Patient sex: M
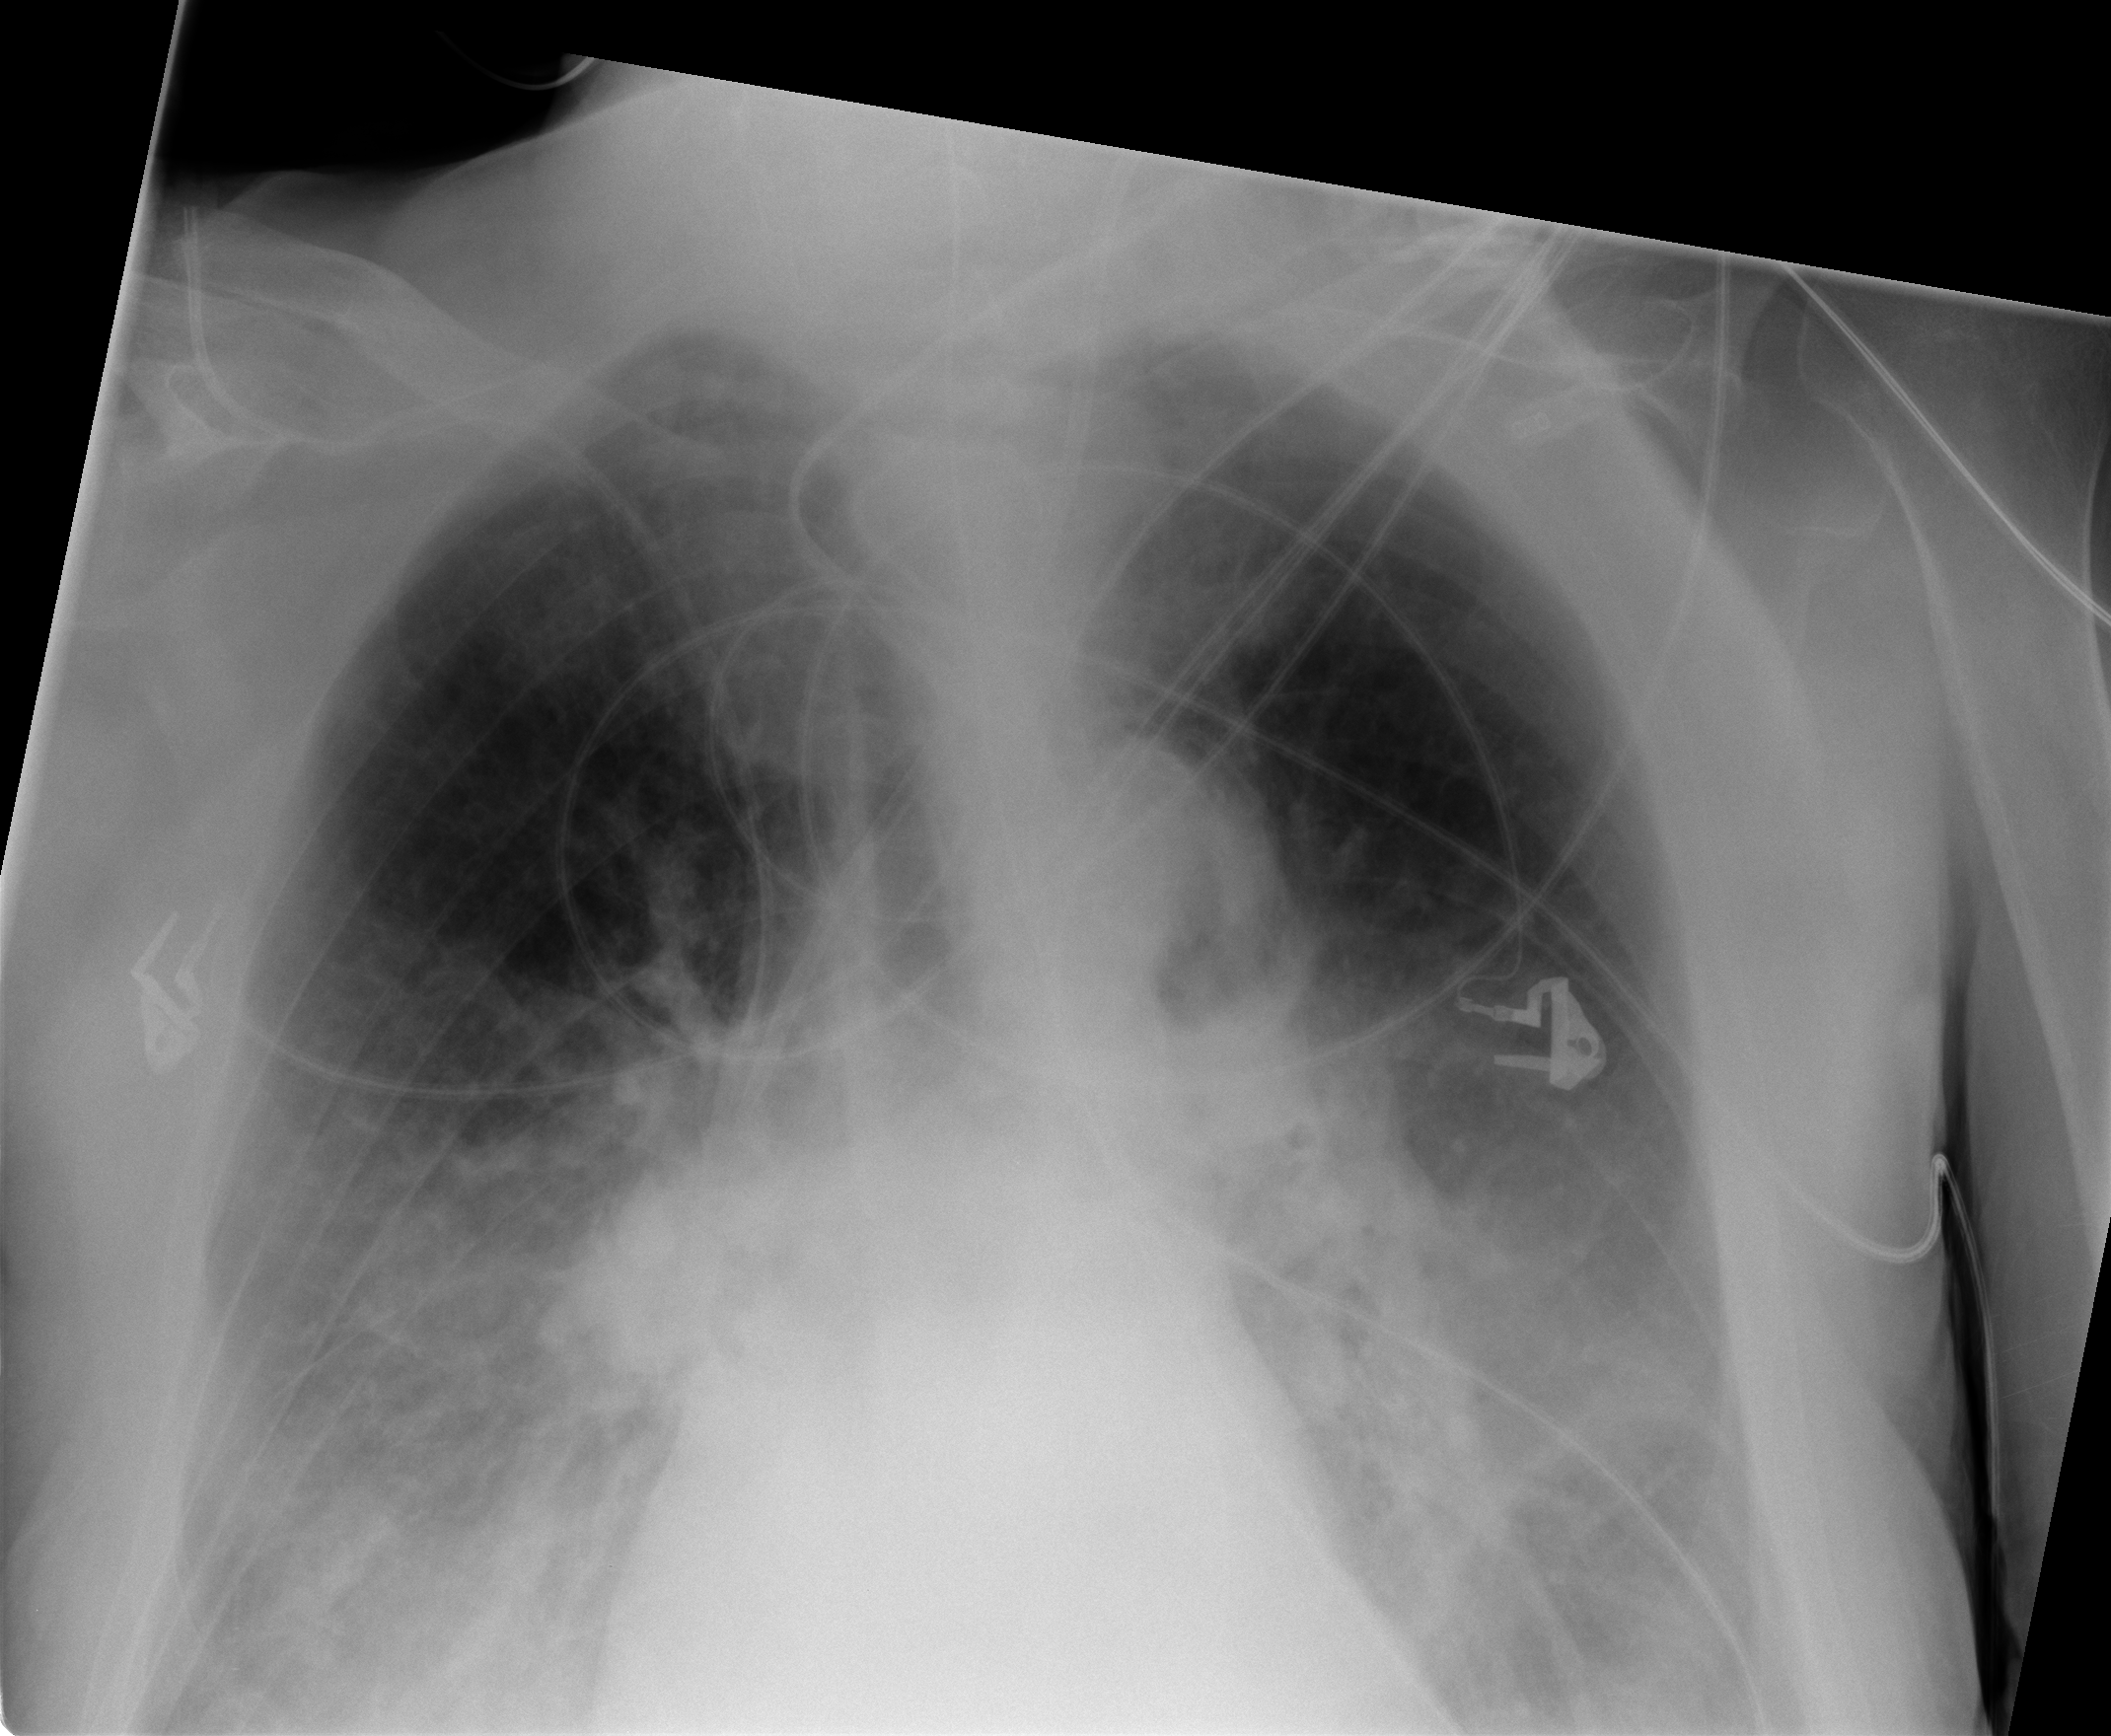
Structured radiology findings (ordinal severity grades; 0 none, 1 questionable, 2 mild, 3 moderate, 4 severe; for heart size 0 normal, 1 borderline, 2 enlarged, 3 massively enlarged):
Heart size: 0
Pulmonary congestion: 2
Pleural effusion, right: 3
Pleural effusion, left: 3
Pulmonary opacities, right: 1
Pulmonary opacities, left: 1
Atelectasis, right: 2
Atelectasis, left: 1